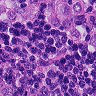
Metastatic tissue present: yes